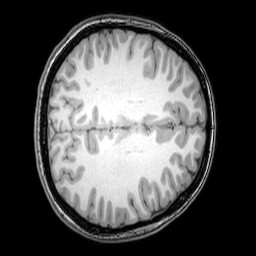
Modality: T1w
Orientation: axial
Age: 22
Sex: female
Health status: healthy
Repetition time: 0.081 s
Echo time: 0.037 s